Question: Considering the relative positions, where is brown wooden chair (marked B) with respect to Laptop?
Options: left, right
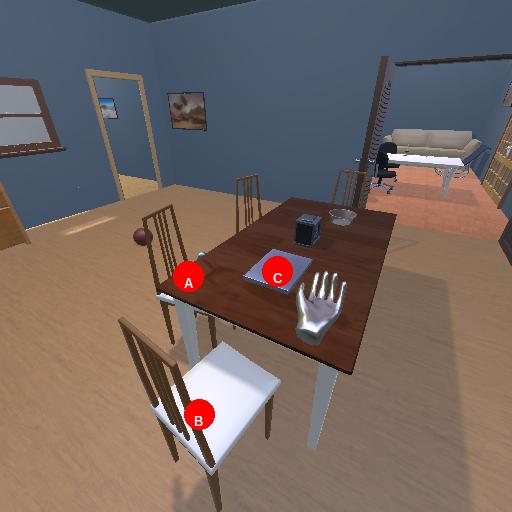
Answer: left